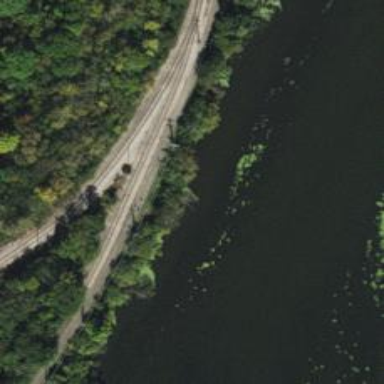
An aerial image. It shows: Preserved light rail railway line with electrified contact line. It includes spur service.